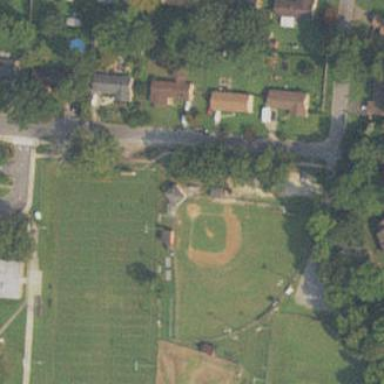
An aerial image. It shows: Chain link fence surrounding grass pitch used for baseball.